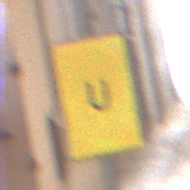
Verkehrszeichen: AnkuendigungOderFortsetzungUmleitungOhnePfeilsymbol
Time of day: Midday
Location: Outdoor (Urban)
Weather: PartlyCloudy
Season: NotSpecified
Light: Natural